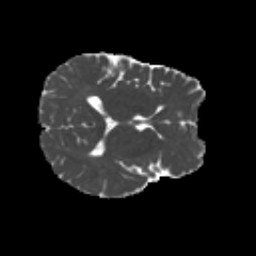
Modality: MD
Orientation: axial
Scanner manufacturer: siemens
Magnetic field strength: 3 T
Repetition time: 4.16 s
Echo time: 0.0806 s